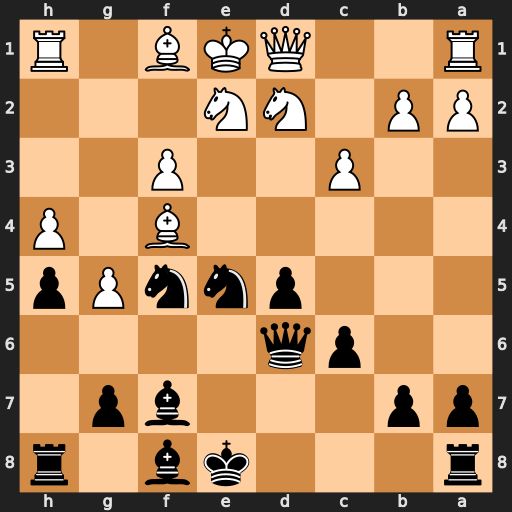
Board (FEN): r3kb1r/pp3bp1/2pq4/3pnnPp/5B1P/2P2P2/PP1NN3/R2QKB1R
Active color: b
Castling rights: KQkq
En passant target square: -
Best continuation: Nd3#